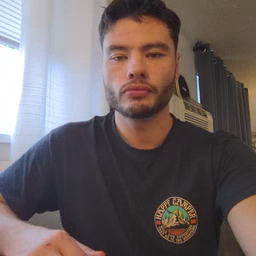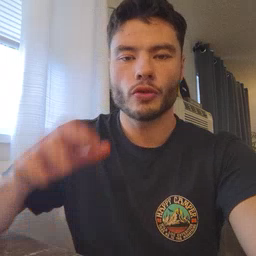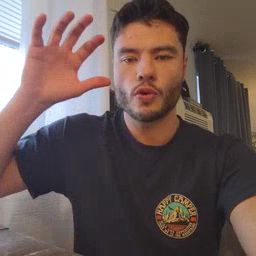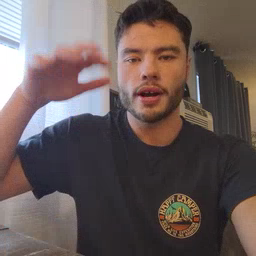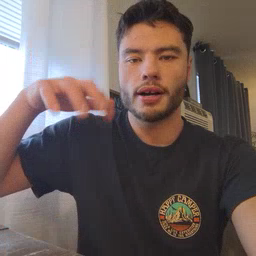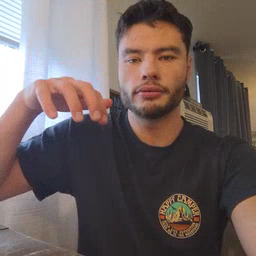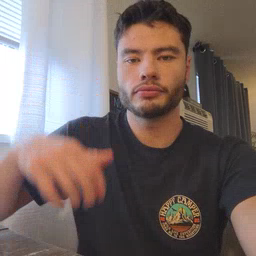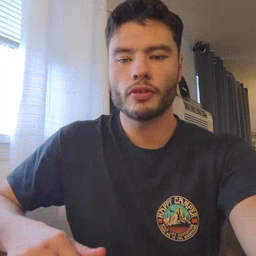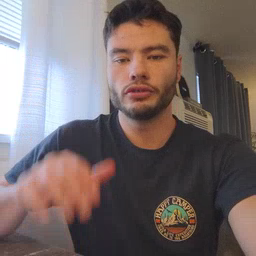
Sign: rain